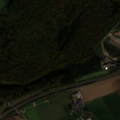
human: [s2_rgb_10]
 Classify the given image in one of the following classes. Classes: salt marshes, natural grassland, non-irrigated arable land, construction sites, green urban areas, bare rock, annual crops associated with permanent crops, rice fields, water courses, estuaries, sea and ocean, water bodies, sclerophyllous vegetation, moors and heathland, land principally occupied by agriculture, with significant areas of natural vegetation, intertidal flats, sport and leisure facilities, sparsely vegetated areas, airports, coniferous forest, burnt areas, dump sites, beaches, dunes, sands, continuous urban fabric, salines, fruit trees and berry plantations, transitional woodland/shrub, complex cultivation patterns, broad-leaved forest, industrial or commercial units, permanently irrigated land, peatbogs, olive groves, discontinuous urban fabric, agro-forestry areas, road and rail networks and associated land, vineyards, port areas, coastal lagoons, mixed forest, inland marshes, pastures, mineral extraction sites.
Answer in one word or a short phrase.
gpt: non-irrigated arable land, complex cultivation patterns, broad-leaved forest